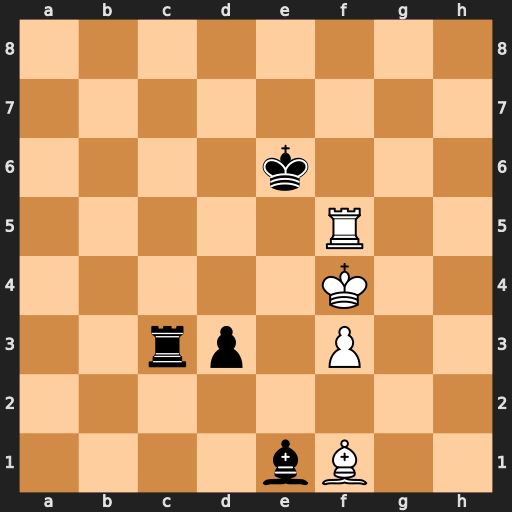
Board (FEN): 8/8/4k3/5R2/5K2/2rp1P2/8/4bB2
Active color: w
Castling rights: -
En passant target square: -
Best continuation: Re5+ Kf7 Rxe1